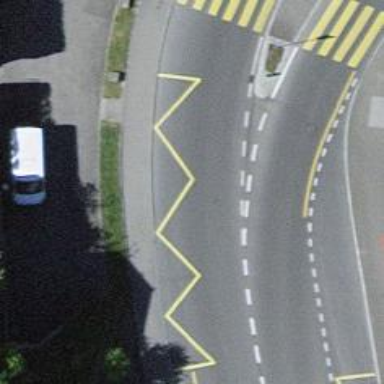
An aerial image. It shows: Bus stop with designated stop position for public transport.